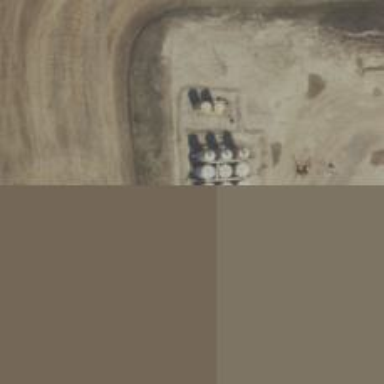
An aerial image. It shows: Storage tank with man-made structure.